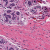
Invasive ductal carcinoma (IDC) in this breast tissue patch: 0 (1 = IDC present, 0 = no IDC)